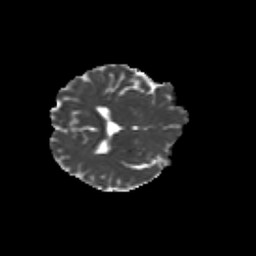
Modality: MD
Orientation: axial
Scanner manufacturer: siemens
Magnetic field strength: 3 T
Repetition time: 9.2 s
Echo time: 0.084 s